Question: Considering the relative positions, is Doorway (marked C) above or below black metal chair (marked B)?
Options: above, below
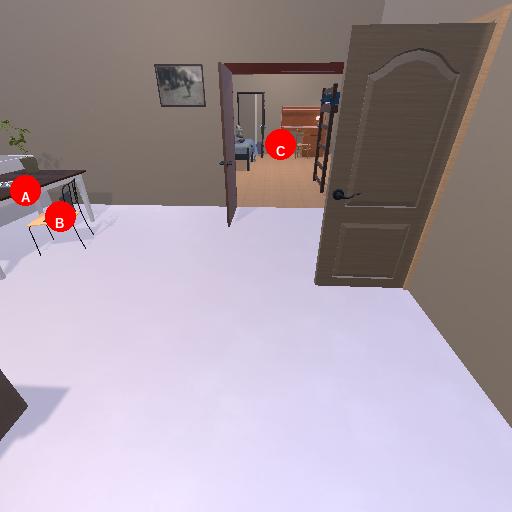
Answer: above